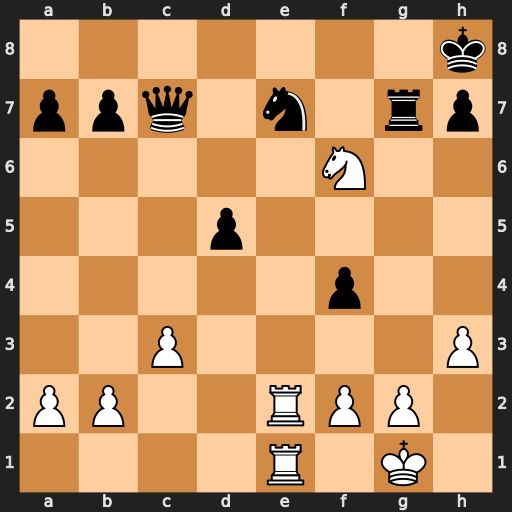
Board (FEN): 7k/ppq1n1rp/5N2/3p4/5p2/2P4P/PP2RPP1/4R1K1
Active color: w
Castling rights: -
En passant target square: -
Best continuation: Ne8 Qb6 Nxg7 Kxg7 Rxe7+